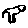
Label: cat